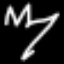
Label: airplane